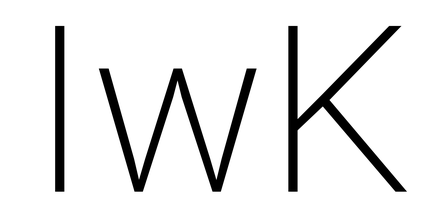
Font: Roboto_ExtraLight